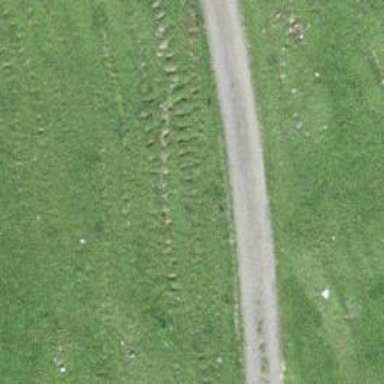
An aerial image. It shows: Gravel track with grade2 quality.